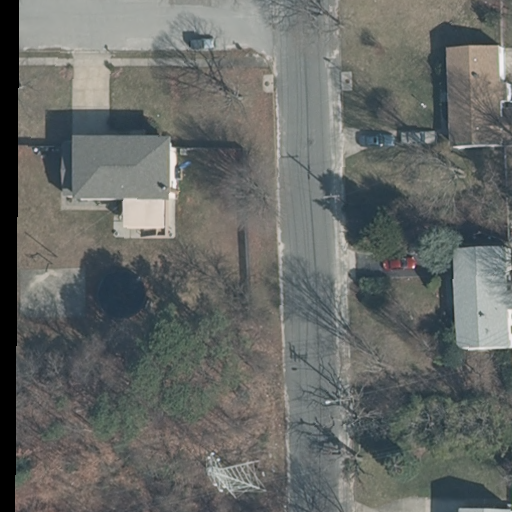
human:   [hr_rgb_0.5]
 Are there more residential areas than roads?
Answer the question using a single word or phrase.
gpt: no

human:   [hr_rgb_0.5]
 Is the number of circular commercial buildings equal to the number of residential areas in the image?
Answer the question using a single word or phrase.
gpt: no

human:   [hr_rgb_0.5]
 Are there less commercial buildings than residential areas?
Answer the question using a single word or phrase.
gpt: yes

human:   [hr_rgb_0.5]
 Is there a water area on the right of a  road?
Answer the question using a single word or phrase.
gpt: no

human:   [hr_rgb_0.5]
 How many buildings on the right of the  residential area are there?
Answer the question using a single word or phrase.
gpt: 0

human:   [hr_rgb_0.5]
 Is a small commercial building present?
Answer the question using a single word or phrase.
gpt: no

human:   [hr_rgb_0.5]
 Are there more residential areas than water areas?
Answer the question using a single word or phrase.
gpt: yes

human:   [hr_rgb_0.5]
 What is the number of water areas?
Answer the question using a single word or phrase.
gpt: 0

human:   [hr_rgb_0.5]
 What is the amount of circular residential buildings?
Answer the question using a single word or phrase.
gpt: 0

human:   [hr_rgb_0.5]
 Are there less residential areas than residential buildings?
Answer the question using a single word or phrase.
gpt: yes

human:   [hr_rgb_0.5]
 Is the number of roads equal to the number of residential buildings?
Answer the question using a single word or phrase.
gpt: no

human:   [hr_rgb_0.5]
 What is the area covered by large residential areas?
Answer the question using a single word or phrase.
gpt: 9196m2

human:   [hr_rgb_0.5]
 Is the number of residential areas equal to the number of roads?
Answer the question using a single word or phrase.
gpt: no

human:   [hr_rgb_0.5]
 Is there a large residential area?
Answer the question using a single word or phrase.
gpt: yes

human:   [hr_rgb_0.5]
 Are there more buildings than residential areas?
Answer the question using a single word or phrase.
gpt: yes

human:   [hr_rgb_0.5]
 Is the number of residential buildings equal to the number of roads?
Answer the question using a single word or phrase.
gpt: no

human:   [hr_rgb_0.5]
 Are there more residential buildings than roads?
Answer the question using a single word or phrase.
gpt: yes

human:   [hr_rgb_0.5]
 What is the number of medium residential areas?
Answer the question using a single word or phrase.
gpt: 0

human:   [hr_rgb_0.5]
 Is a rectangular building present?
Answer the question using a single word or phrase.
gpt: yes

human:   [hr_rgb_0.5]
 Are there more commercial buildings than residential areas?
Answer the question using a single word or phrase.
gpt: no

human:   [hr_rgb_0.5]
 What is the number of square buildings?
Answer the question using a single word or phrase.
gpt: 0

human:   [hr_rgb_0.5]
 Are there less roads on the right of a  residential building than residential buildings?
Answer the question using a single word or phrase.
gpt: yes

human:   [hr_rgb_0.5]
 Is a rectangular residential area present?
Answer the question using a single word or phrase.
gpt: no

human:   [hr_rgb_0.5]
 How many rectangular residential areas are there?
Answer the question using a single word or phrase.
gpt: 0

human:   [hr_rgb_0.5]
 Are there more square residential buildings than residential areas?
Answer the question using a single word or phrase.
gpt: no

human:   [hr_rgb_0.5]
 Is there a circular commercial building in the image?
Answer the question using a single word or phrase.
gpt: no

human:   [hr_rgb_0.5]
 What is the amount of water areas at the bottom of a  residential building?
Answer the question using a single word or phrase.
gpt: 0

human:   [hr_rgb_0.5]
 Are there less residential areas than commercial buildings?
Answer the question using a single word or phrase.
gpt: no

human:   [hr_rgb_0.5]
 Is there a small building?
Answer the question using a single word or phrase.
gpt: yes

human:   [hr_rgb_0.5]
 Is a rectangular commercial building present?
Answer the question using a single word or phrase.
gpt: no

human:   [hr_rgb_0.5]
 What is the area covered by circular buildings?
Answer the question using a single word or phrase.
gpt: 0m2

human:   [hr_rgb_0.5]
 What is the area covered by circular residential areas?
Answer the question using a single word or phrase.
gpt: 0m2

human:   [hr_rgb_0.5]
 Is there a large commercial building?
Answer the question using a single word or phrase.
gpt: no

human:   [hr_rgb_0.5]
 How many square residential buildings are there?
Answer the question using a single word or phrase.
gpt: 0

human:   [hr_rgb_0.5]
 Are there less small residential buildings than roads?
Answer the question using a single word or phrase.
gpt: no

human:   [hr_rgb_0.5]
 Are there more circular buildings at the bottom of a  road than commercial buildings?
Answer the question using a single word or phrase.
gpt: no